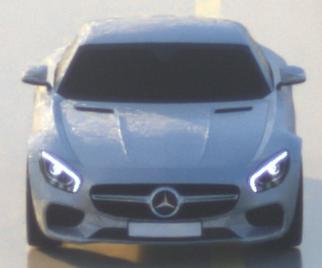
Make: Mercedes-Benz
Model: AMG GT Coupé
Detailed model: AMG GT (190) Coupé
Model produced from: 2014/10
Model produced until: 2017/01
Doors: 2
Color: white
Road condition: wet road
Daytime: sunrise or sunset
Contrast: medium contrast